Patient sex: M
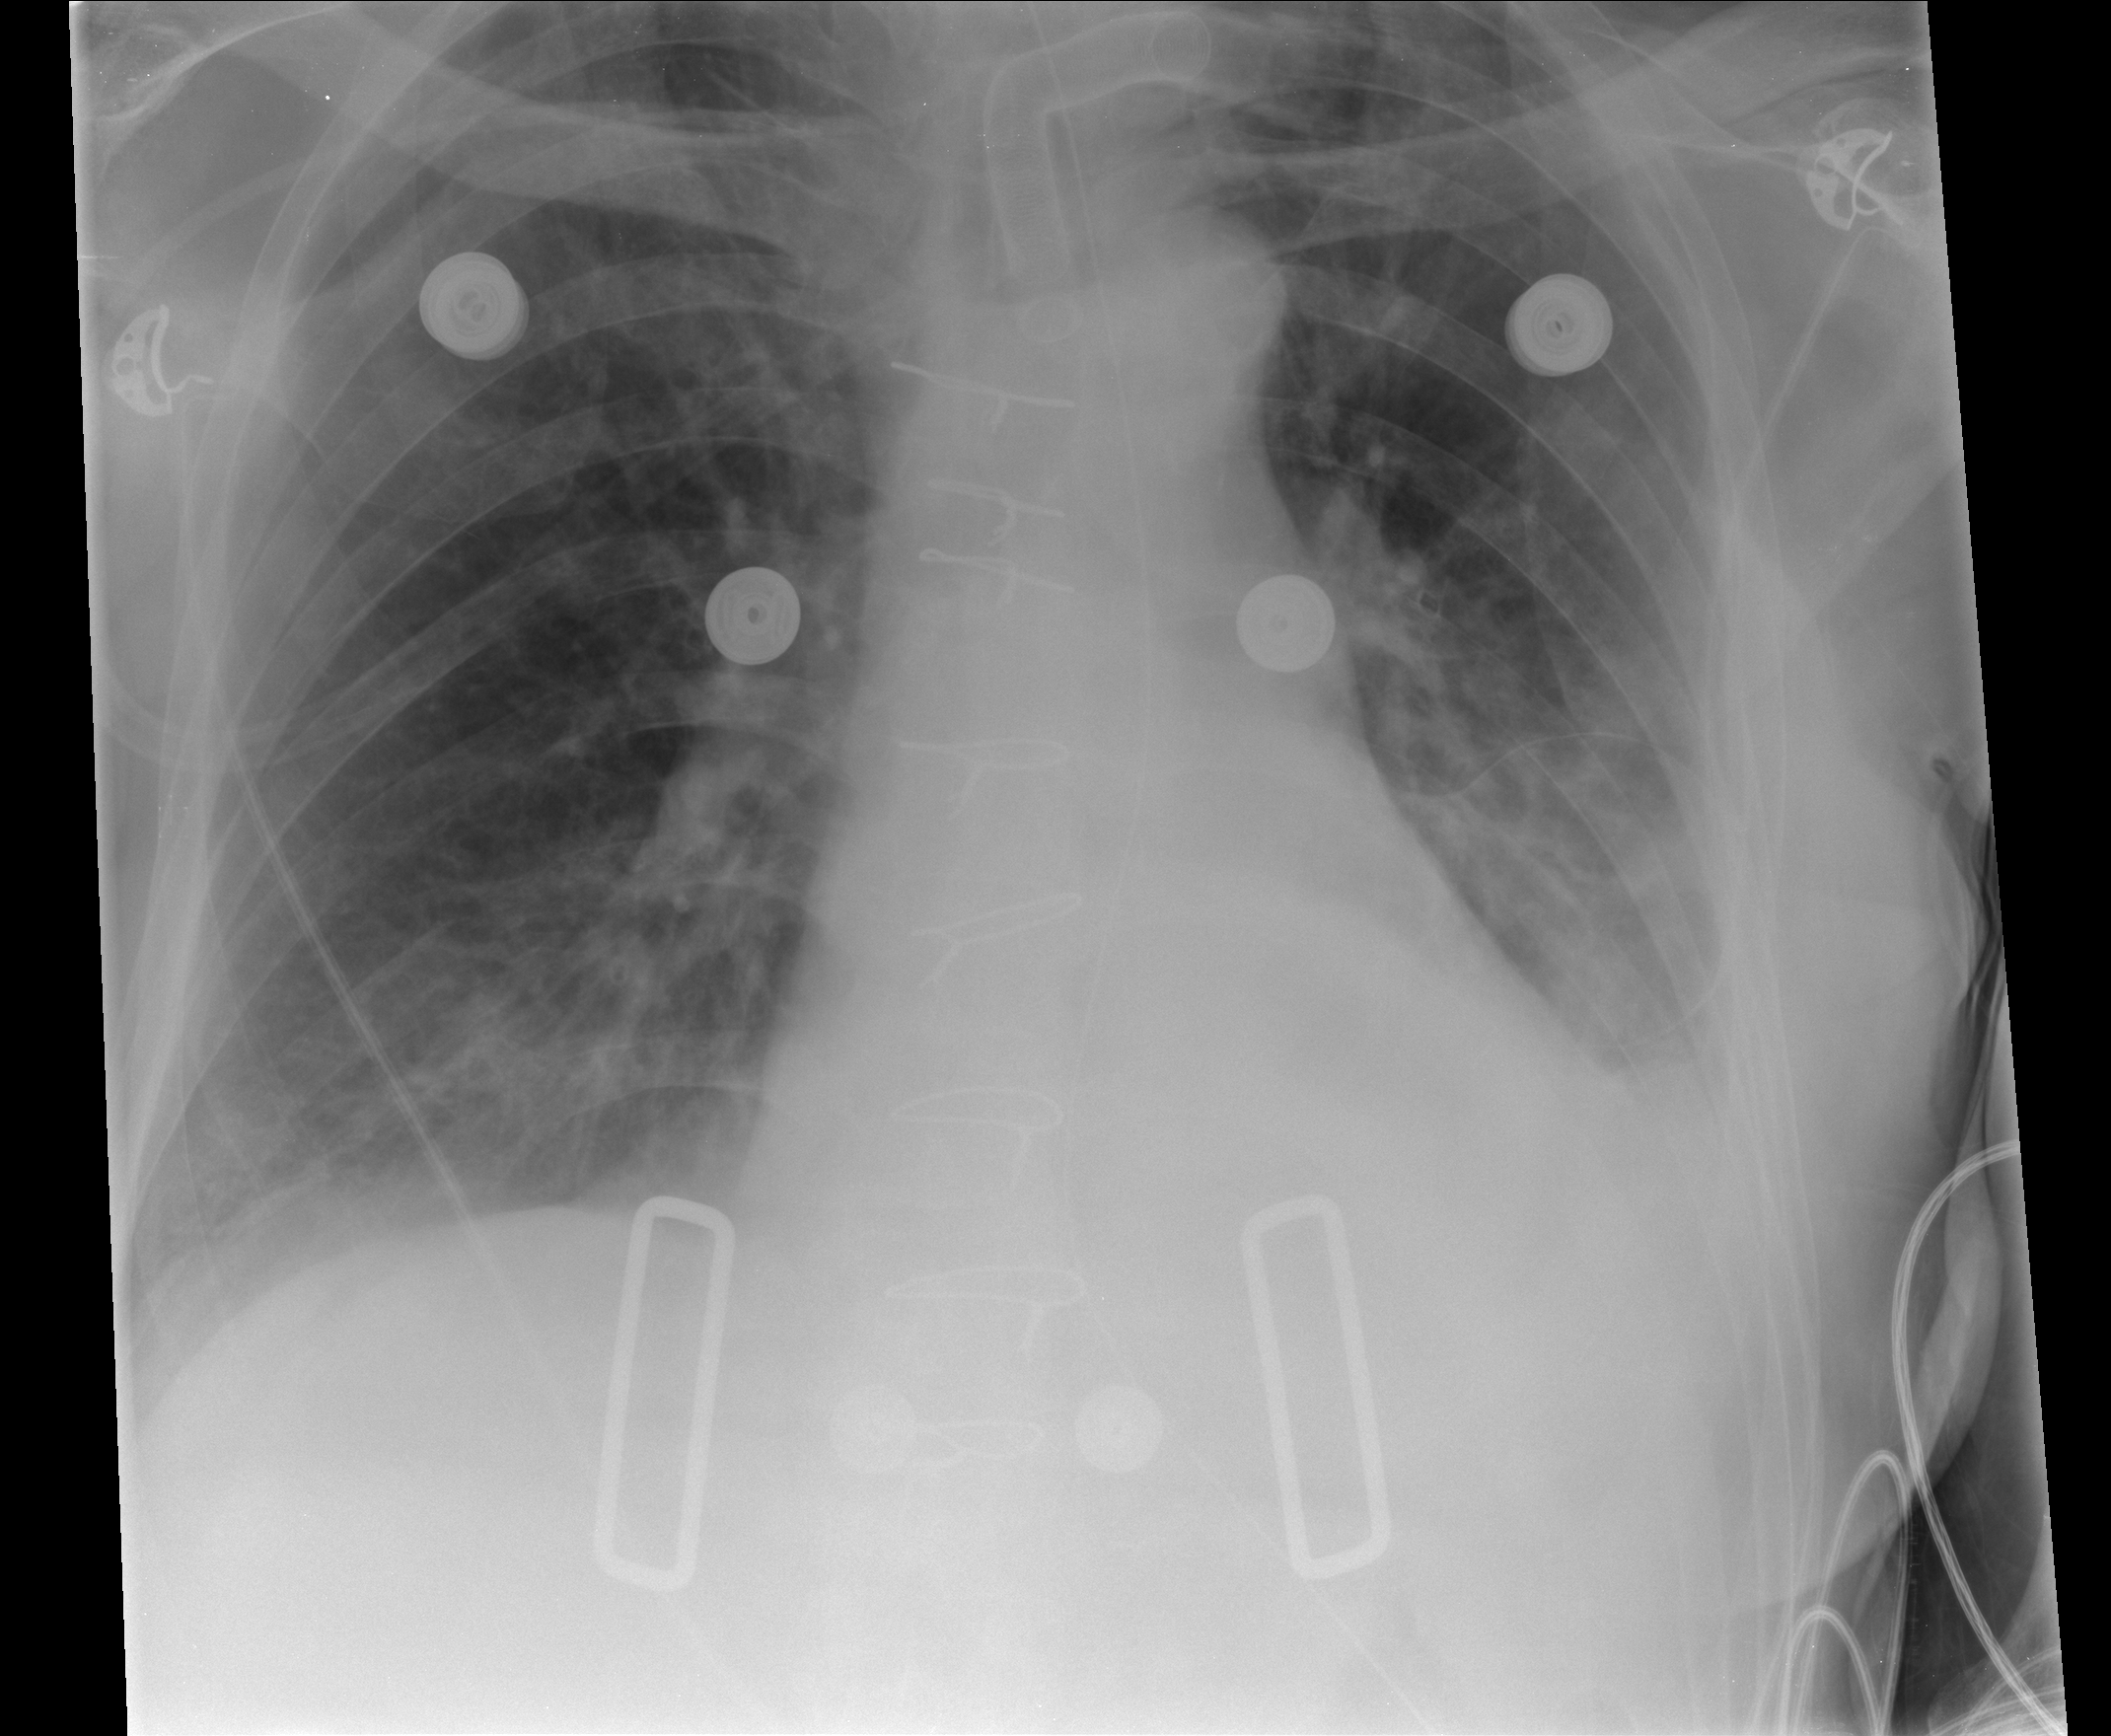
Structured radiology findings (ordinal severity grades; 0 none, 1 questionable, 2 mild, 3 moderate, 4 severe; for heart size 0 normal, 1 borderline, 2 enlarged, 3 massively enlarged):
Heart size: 0
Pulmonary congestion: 2
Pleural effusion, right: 2
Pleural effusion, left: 2
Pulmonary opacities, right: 0
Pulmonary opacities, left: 0
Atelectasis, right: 2
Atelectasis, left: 2